Interaction volume radius: 5 \u00c5
Interaction volume height: 20 \u00c5
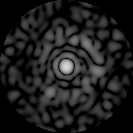
Disorder parameter: 0.8494